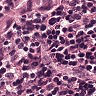
Metastatic tissue present: yes